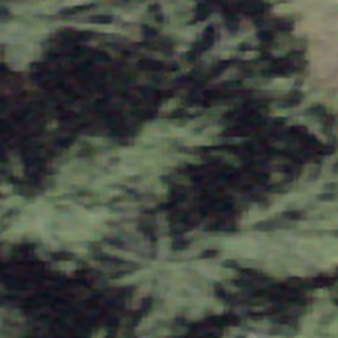
Label: other